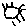
Label: sun